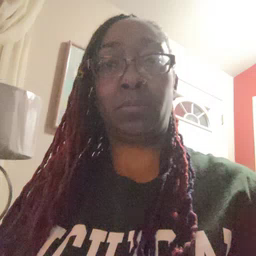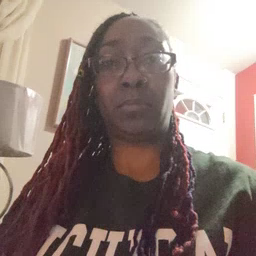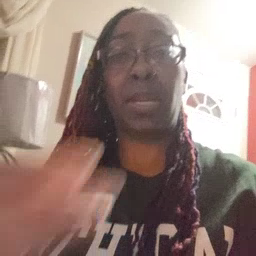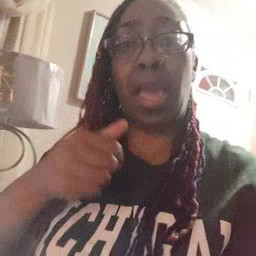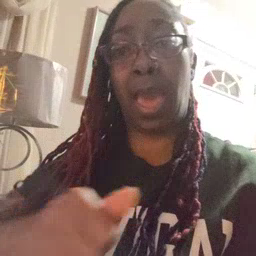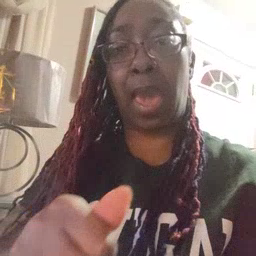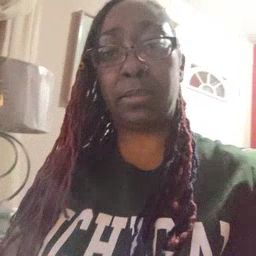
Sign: hide